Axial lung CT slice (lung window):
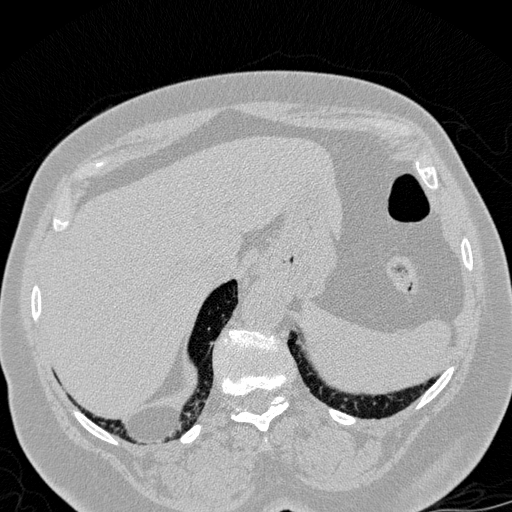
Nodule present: no